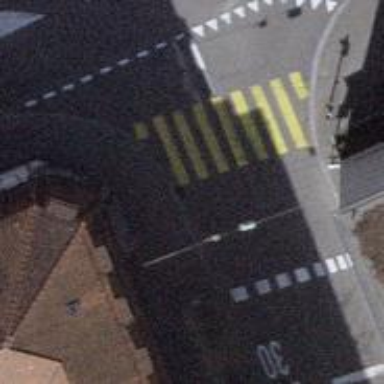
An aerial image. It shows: Asphalt footway with marked crossing equipped with traffic signals.